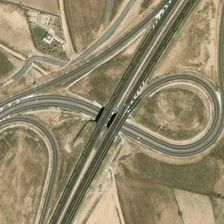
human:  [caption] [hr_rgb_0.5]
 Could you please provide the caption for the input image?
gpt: some green plants are near a viaduct .

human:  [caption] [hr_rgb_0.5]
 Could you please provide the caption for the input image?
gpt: some green plants are near a viaduct .

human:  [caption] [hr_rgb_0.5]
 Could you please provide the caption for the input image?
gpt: the viaduct settled in the wasteland is very spectangular .

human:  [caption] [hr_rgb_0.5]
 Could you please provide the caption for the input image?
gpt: the viaduct settled in the wasteland is very spectangular .

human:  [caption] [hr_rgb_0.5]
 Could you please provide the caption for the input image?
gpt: some green plants are near a viaduct .